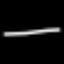
Label: line